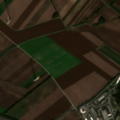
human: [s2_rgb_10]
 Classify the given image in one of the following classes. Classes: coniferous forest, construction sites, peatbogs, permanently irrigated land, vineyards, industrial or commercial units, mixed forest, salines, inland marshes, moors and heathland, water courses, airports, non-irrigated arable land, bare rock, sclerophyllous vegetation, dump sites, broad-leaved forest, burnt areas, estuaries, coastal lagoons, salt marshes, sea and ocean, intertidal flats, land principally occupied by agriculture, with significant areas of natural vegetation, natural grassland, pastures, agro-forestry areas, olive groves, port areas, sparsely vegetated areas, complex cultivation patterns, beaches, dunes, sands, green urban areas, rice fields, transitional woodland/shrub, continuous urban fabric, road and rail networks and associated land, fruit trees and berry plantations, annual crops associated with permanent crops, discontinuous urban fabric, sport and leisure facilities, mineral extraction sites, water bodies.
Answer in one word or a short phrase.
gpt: industrial or commercial units, sport and leisure facilities, non-irrigated arable land, broad-leaved forest